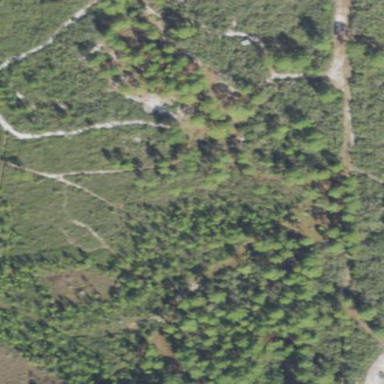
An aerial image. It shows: Needle-leaved woodland.